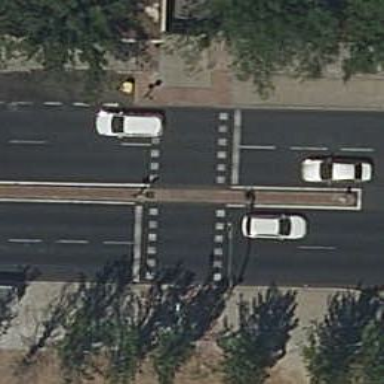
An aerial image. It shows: Public transport stop position.